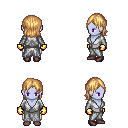
a pixel art fantasy rpg character, female body template, dark elf, purple skin, white robe, white pants, light blonde long bangs hairstyle, gold gloves, maroon shoes, four views (front, back, left, right), 2x2 character sprite sheet, small pixel art, hard edges, no anti-aliasing